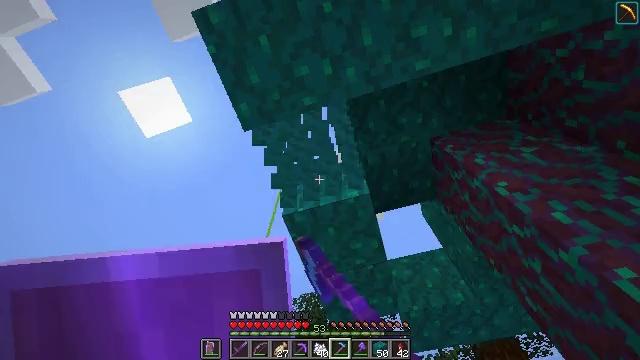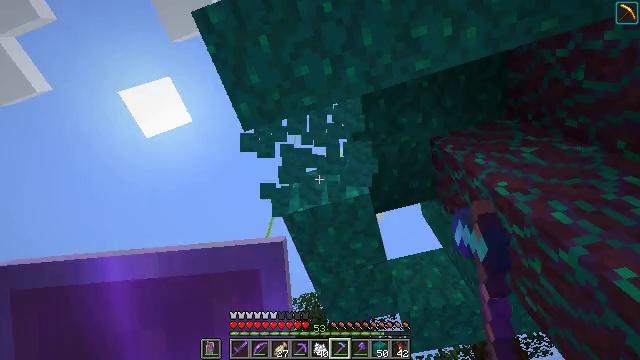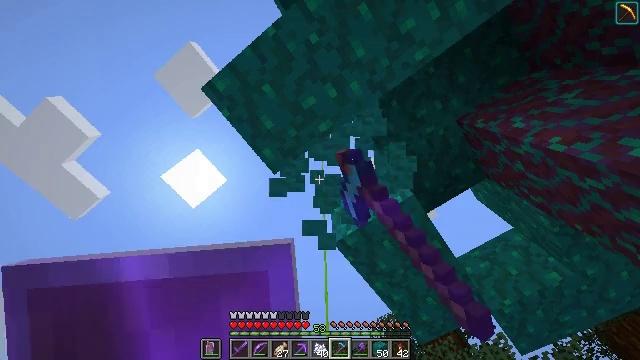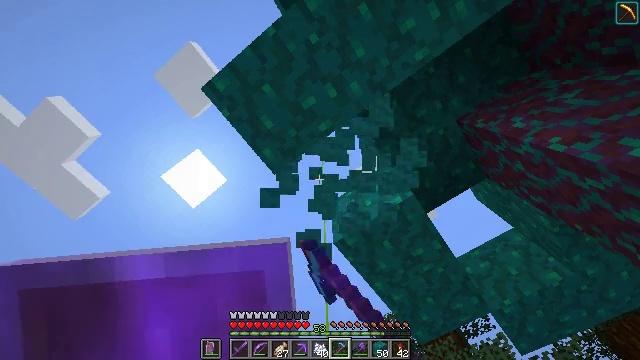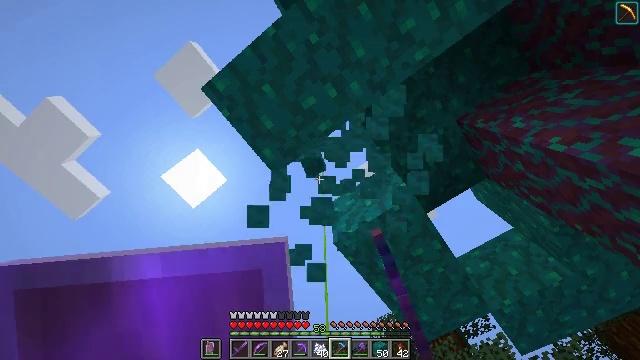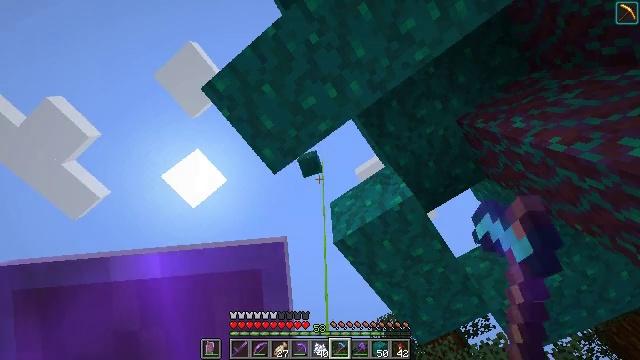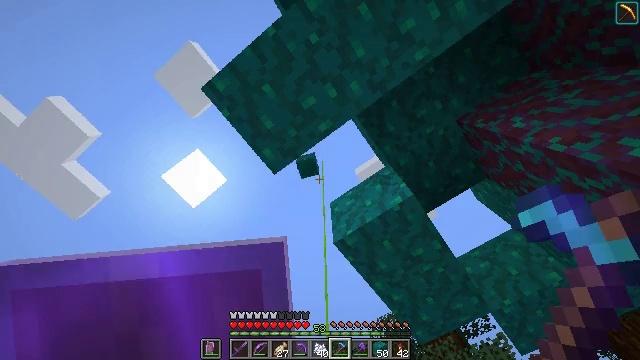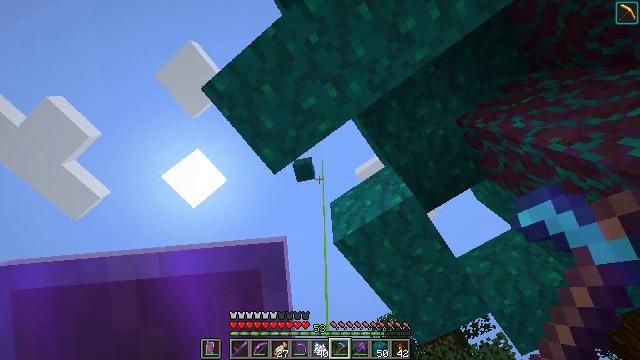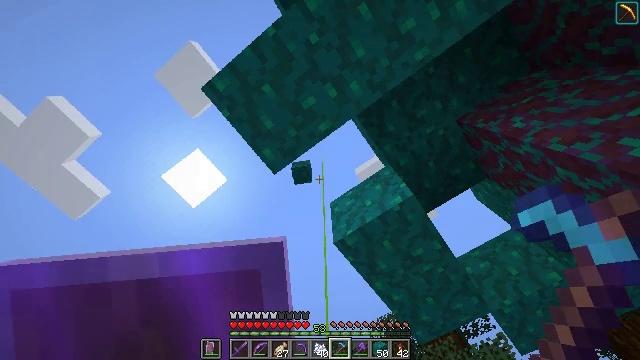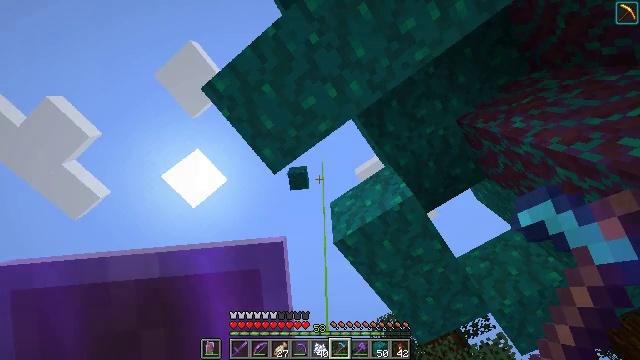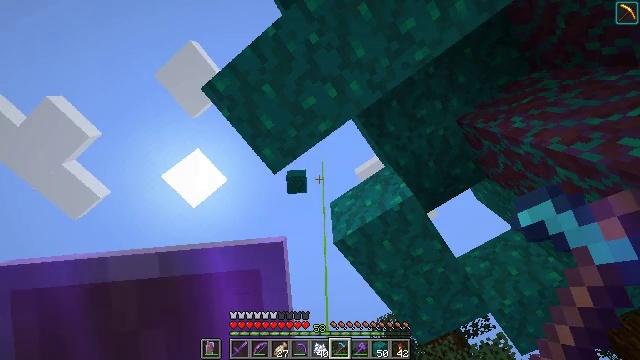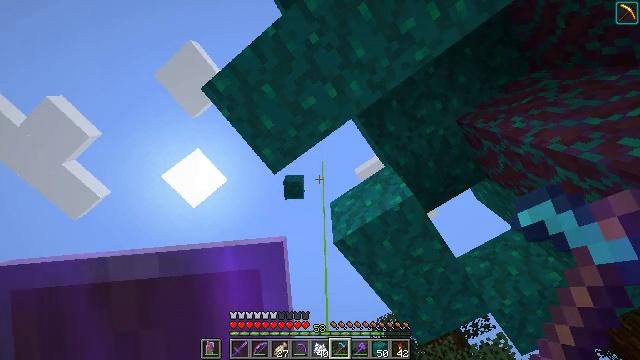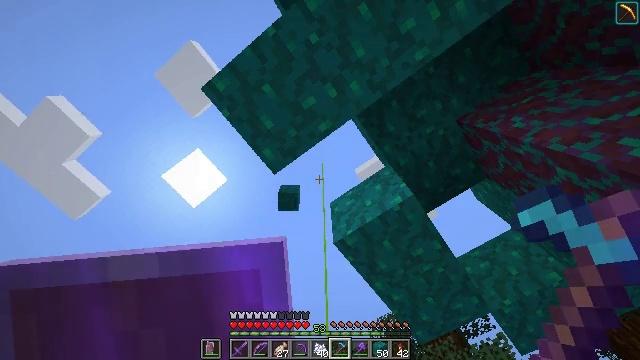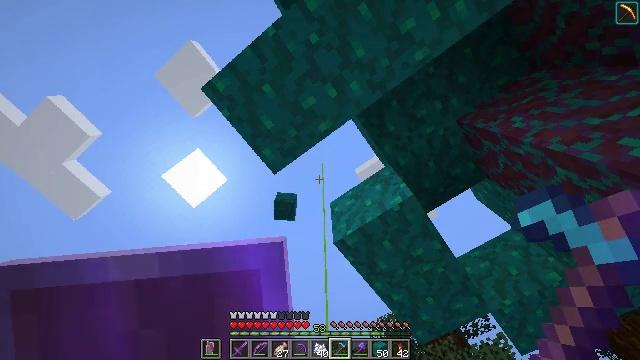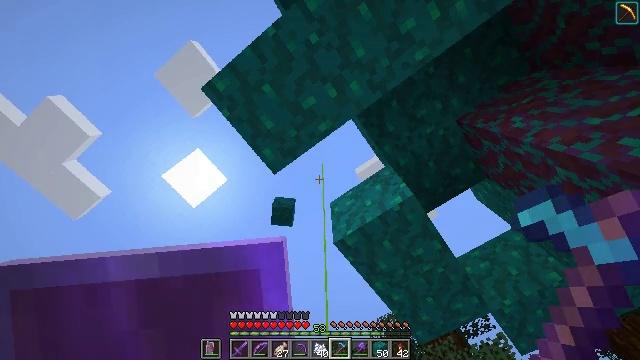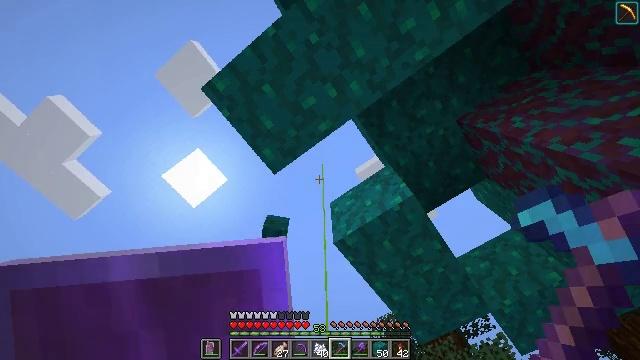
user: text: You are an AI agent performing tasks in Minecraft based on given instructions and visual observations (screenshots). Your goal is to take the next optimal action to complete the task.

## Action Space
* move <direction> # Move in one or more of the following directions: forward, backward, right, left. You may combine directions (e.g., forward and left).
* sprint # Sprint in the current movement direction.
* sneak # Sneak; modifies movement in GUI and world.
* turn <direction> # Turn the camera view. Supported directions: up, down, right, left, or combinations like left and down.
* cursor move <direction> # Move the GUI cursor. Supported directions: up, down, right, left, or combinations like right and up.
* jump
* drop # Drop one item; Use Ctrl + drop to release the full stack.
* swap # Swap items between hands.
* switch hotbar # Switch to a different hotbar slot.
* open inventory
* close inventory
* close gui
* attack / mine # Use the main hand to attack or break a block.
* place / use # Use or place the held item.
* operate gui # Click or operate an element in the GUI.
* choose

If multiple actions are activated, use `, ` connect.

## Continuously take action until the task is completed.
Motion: motion action
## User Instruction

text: Collect warped wart block.
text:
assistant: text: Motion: attack / mine
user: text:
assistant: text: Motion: turn left and up, attack / mine
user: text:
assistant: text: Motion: no_op
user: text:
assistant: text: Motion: no_op
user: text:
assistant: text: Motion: no_op
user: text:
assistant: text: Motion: no_op
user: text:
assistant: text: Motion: no_op
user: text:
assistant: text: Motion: no_op
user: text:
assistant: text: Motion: no_op
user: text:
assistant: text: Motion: no_op
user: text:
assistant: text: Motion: no_op
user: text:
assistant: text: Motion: no_op
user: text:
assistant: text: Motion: no_op
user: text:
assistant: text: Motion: no_op
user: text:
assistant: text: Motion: no_op
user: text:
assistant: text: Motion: no_op
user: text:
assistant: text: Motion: no_op
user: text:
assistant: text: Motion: turn left and up
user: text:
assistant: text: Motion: turn left and up
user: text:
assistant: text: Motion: turn left and up
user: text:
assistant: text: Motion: no_op
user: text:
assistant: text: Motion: no_op
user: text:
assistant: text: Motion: no_op
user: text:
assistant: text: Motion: no_op
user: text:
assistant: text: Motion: no_op
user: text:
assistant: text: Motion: no_op
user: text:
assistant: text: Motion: attack / mine
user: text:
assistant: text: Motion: attack / mine
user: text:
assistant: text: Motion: attack / mine
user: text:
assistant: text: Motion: attack / mine